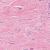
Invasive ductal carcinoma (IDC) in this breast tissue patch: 0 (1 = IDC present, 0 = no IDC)